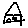
Label: house